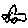
Label: car